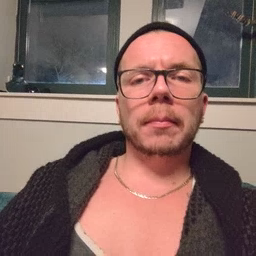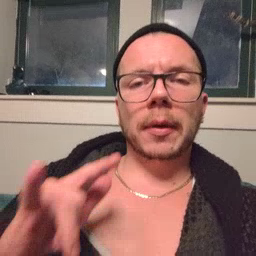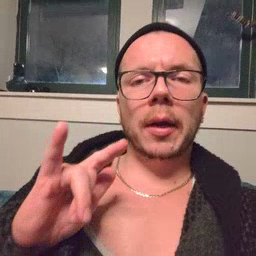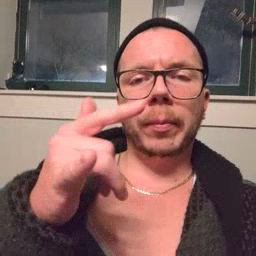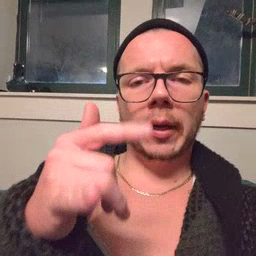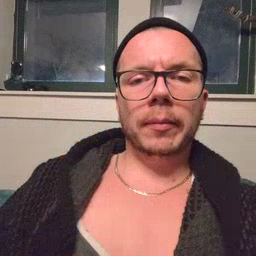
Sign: airplane